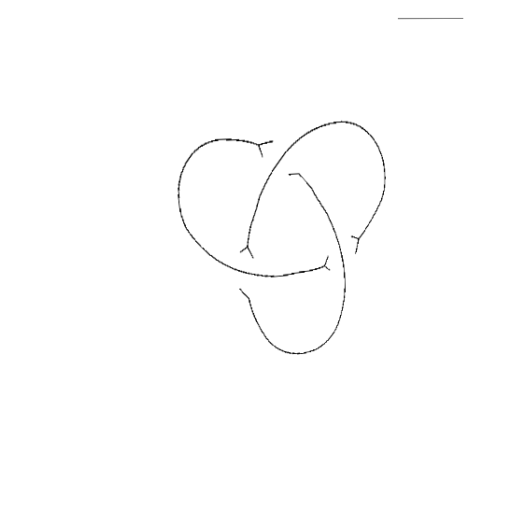
Crossing number: 3